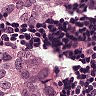
Metastatic tissue present: yes